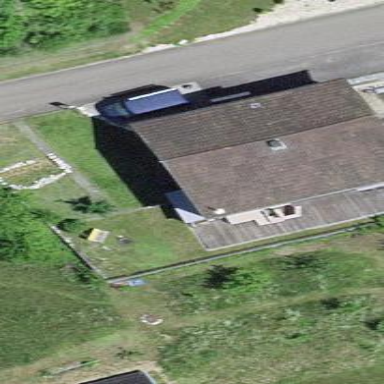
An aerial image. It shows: Detached building.